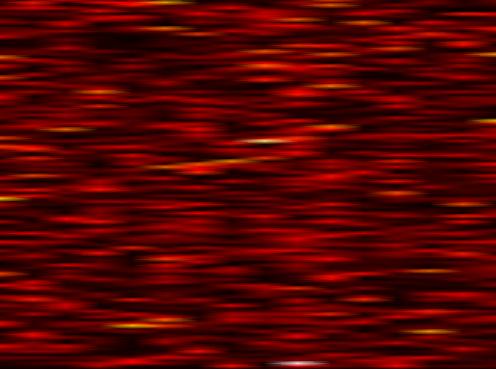
Label: FOFDM